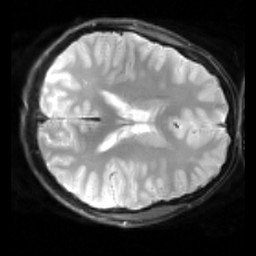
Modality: inplaneT2
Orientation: axial
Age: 18
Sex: male
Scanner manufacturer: siemens
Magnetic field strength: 3 T
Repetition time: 5 s
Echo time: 0.034 s